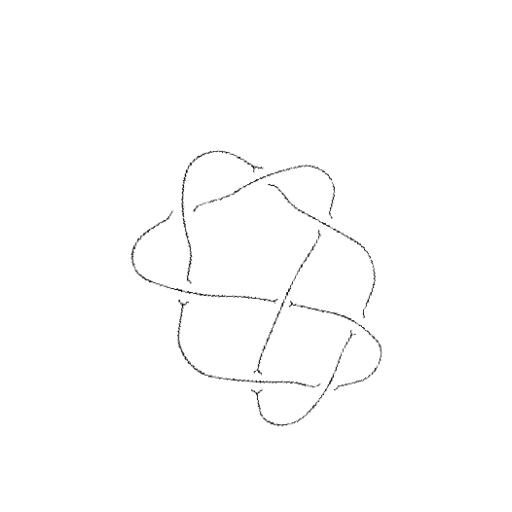
Crossing number: 8